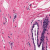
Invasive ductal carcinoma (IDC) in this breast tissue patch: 0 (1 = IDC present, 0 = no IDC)